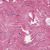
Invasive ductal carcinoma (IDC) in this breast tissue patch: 0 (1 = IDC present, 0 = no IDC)